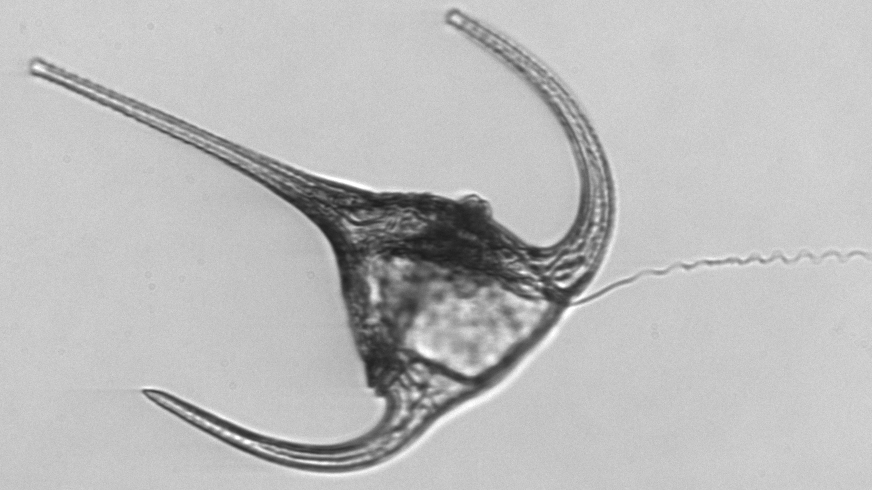
Label: Tripos